Question: I have 'generated and excel from SSIS package' successfully.
But 'every column' is having extra ''' (quote) mark why is it so?

My source sql table is like below
'''
Name price address
ashu 123 pune
jkl 34 UK
'''
In my 'sql table' i took 'all column' as 'varchar(50)' datatype.
In 'Excel Manager' when it is going to create table
'Excel Destination' took all column as same 'varchar(50)' datatype.
And in 'Data Flow' I have used 'Data Conversion transformation' to prevent 'unicode' conversion error.
Please advice where i need to change to get the clear columns in excel file.
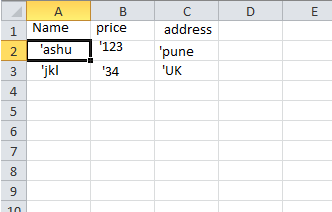
Answer: You could create a Excel file in which you have specified all the column types (change to Text from General) and headers you will need. Store it in a '/Template' directory and have copy it over to where you will need it from within the SSIS package.
In your SSIS package:
1. Use Script Component to copy Excel Template file into directory of choice.
2. Programatically change its name and store the whole filepath in a variable that will be used in your corresponding Data Flow Task.
3. Use Expression Builder for your Excel Connection Manager. Set the ExcelFilePath to be retrieved from your variable.